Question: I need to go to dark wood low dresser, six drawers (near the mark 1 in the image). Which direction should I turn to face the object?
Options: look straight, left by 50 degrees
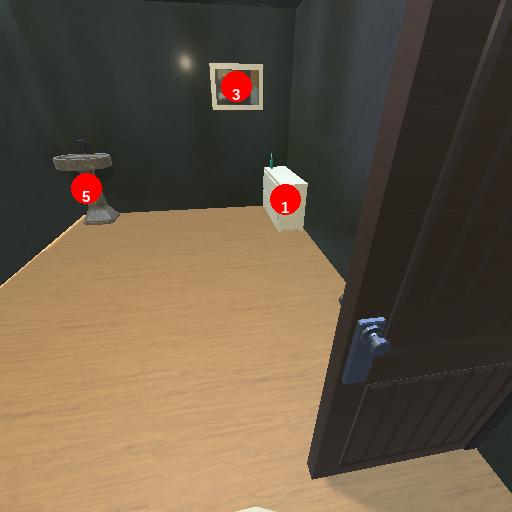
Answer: look straight